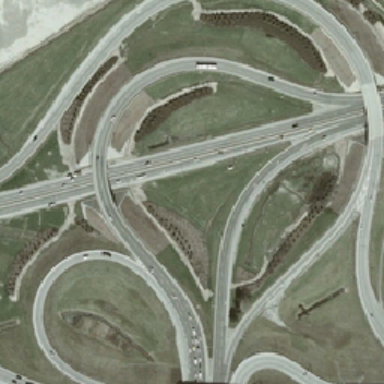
Many cars drive at the grade crossing .